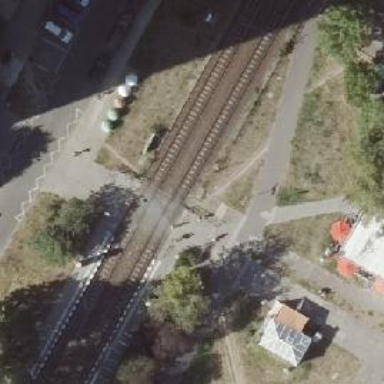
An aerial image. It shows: Uncontrolled tram railway crossing.